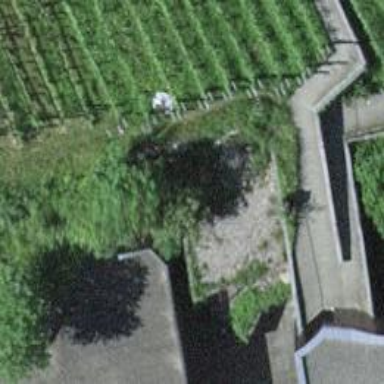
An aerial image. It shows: Retaining wall.